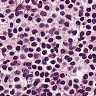
Metastatic tissue present: no